Interaction volume radius: 10 \u00c5
Interaction volume height: 15 \u00c5
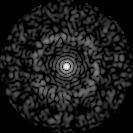
Disorder parameter: 0.8171